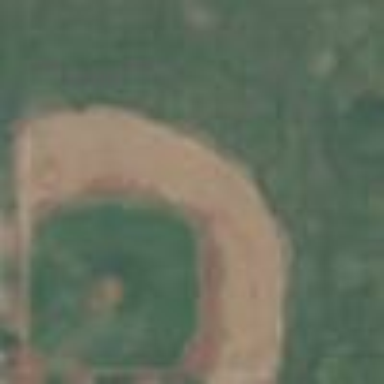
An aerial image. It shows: Softball pitch for leisure sports.